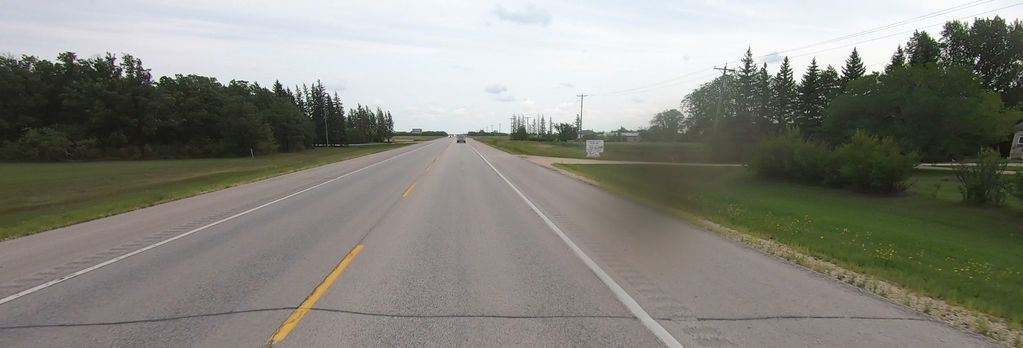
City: winnipeg